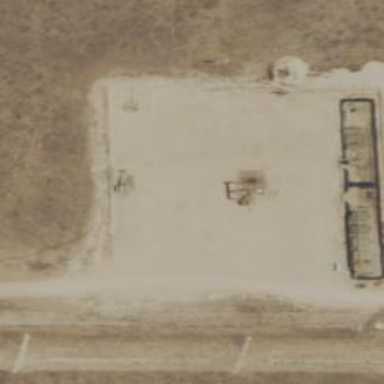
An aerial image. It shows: Petroleum well that is man-made.